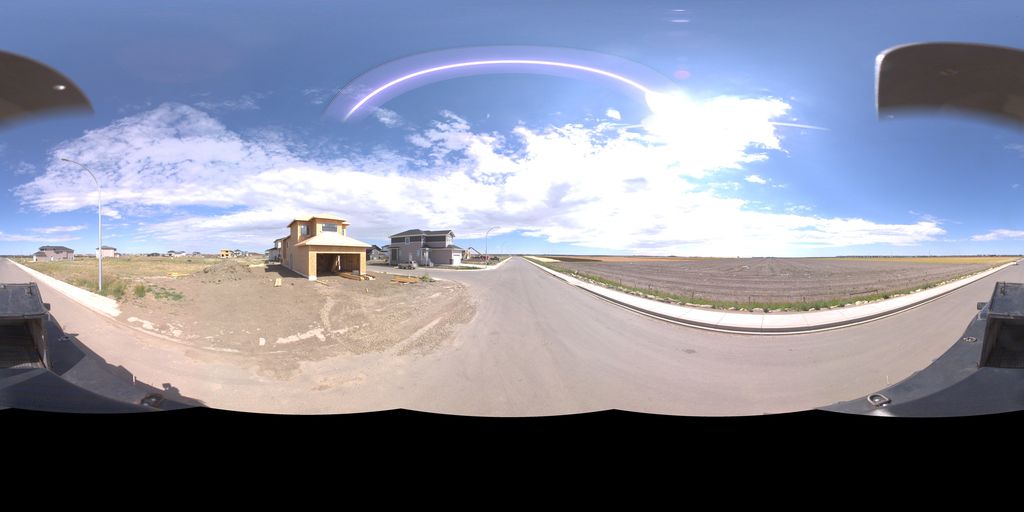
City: saskatoon